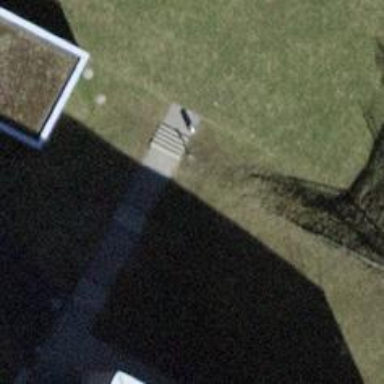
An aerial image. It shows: Set of steps on the road.